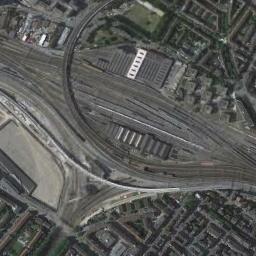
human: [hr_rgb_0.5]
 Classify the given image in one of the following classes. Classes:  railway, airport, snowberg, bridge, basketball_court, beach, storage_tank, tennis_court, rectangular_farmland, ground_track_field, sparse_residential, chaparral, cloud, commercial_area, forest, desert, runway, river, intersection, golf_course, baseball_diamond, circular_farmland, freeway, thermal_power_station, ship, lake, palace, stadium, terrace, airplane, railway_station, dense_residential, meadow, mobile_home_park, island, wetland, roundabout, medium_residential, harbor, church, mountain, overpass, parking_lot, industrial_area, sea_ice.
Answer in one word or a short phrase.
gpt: railway_station